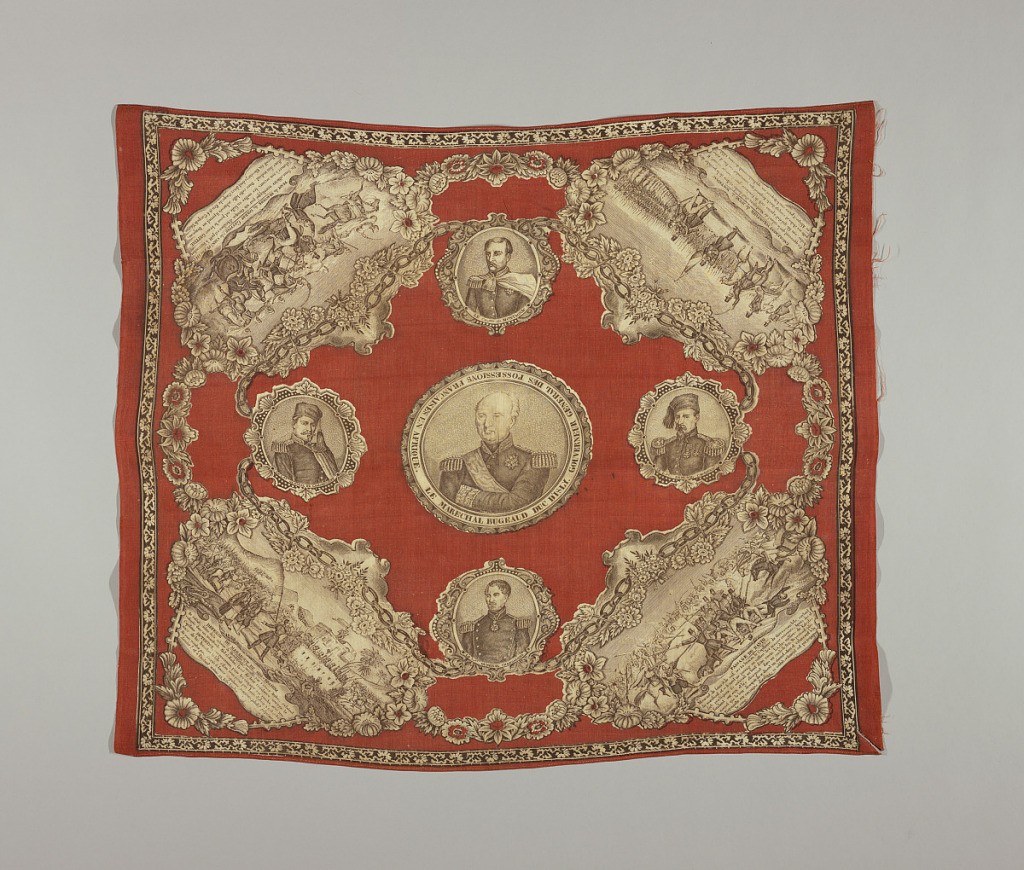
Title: Handkerchief
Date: ca. 1847
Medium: cotton Technique: printed on plain weave
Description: Commemorative handkerchief printed in honor of Marshall Bugeaud, the leading figure in the French conquest of Algiers from 1841-1847. In the center a portrait of Marshall Bugeaud and four of his generals. In the corners are scenes from the battles. Printed in red and brown on white.